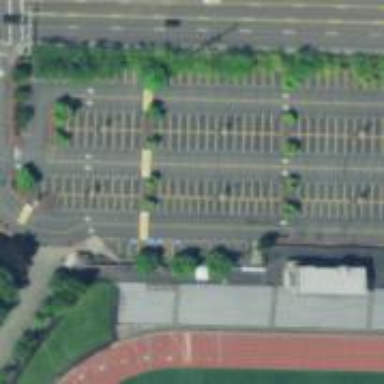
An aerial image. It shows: Parking space is available.